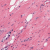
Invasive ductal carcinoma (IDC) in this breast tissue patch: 1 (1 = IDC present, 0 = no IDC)